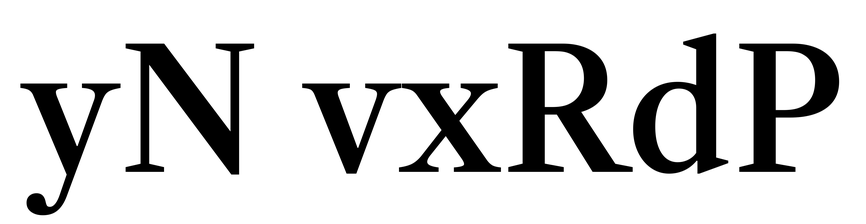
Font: LibreCaslonText_Medium